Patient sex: F
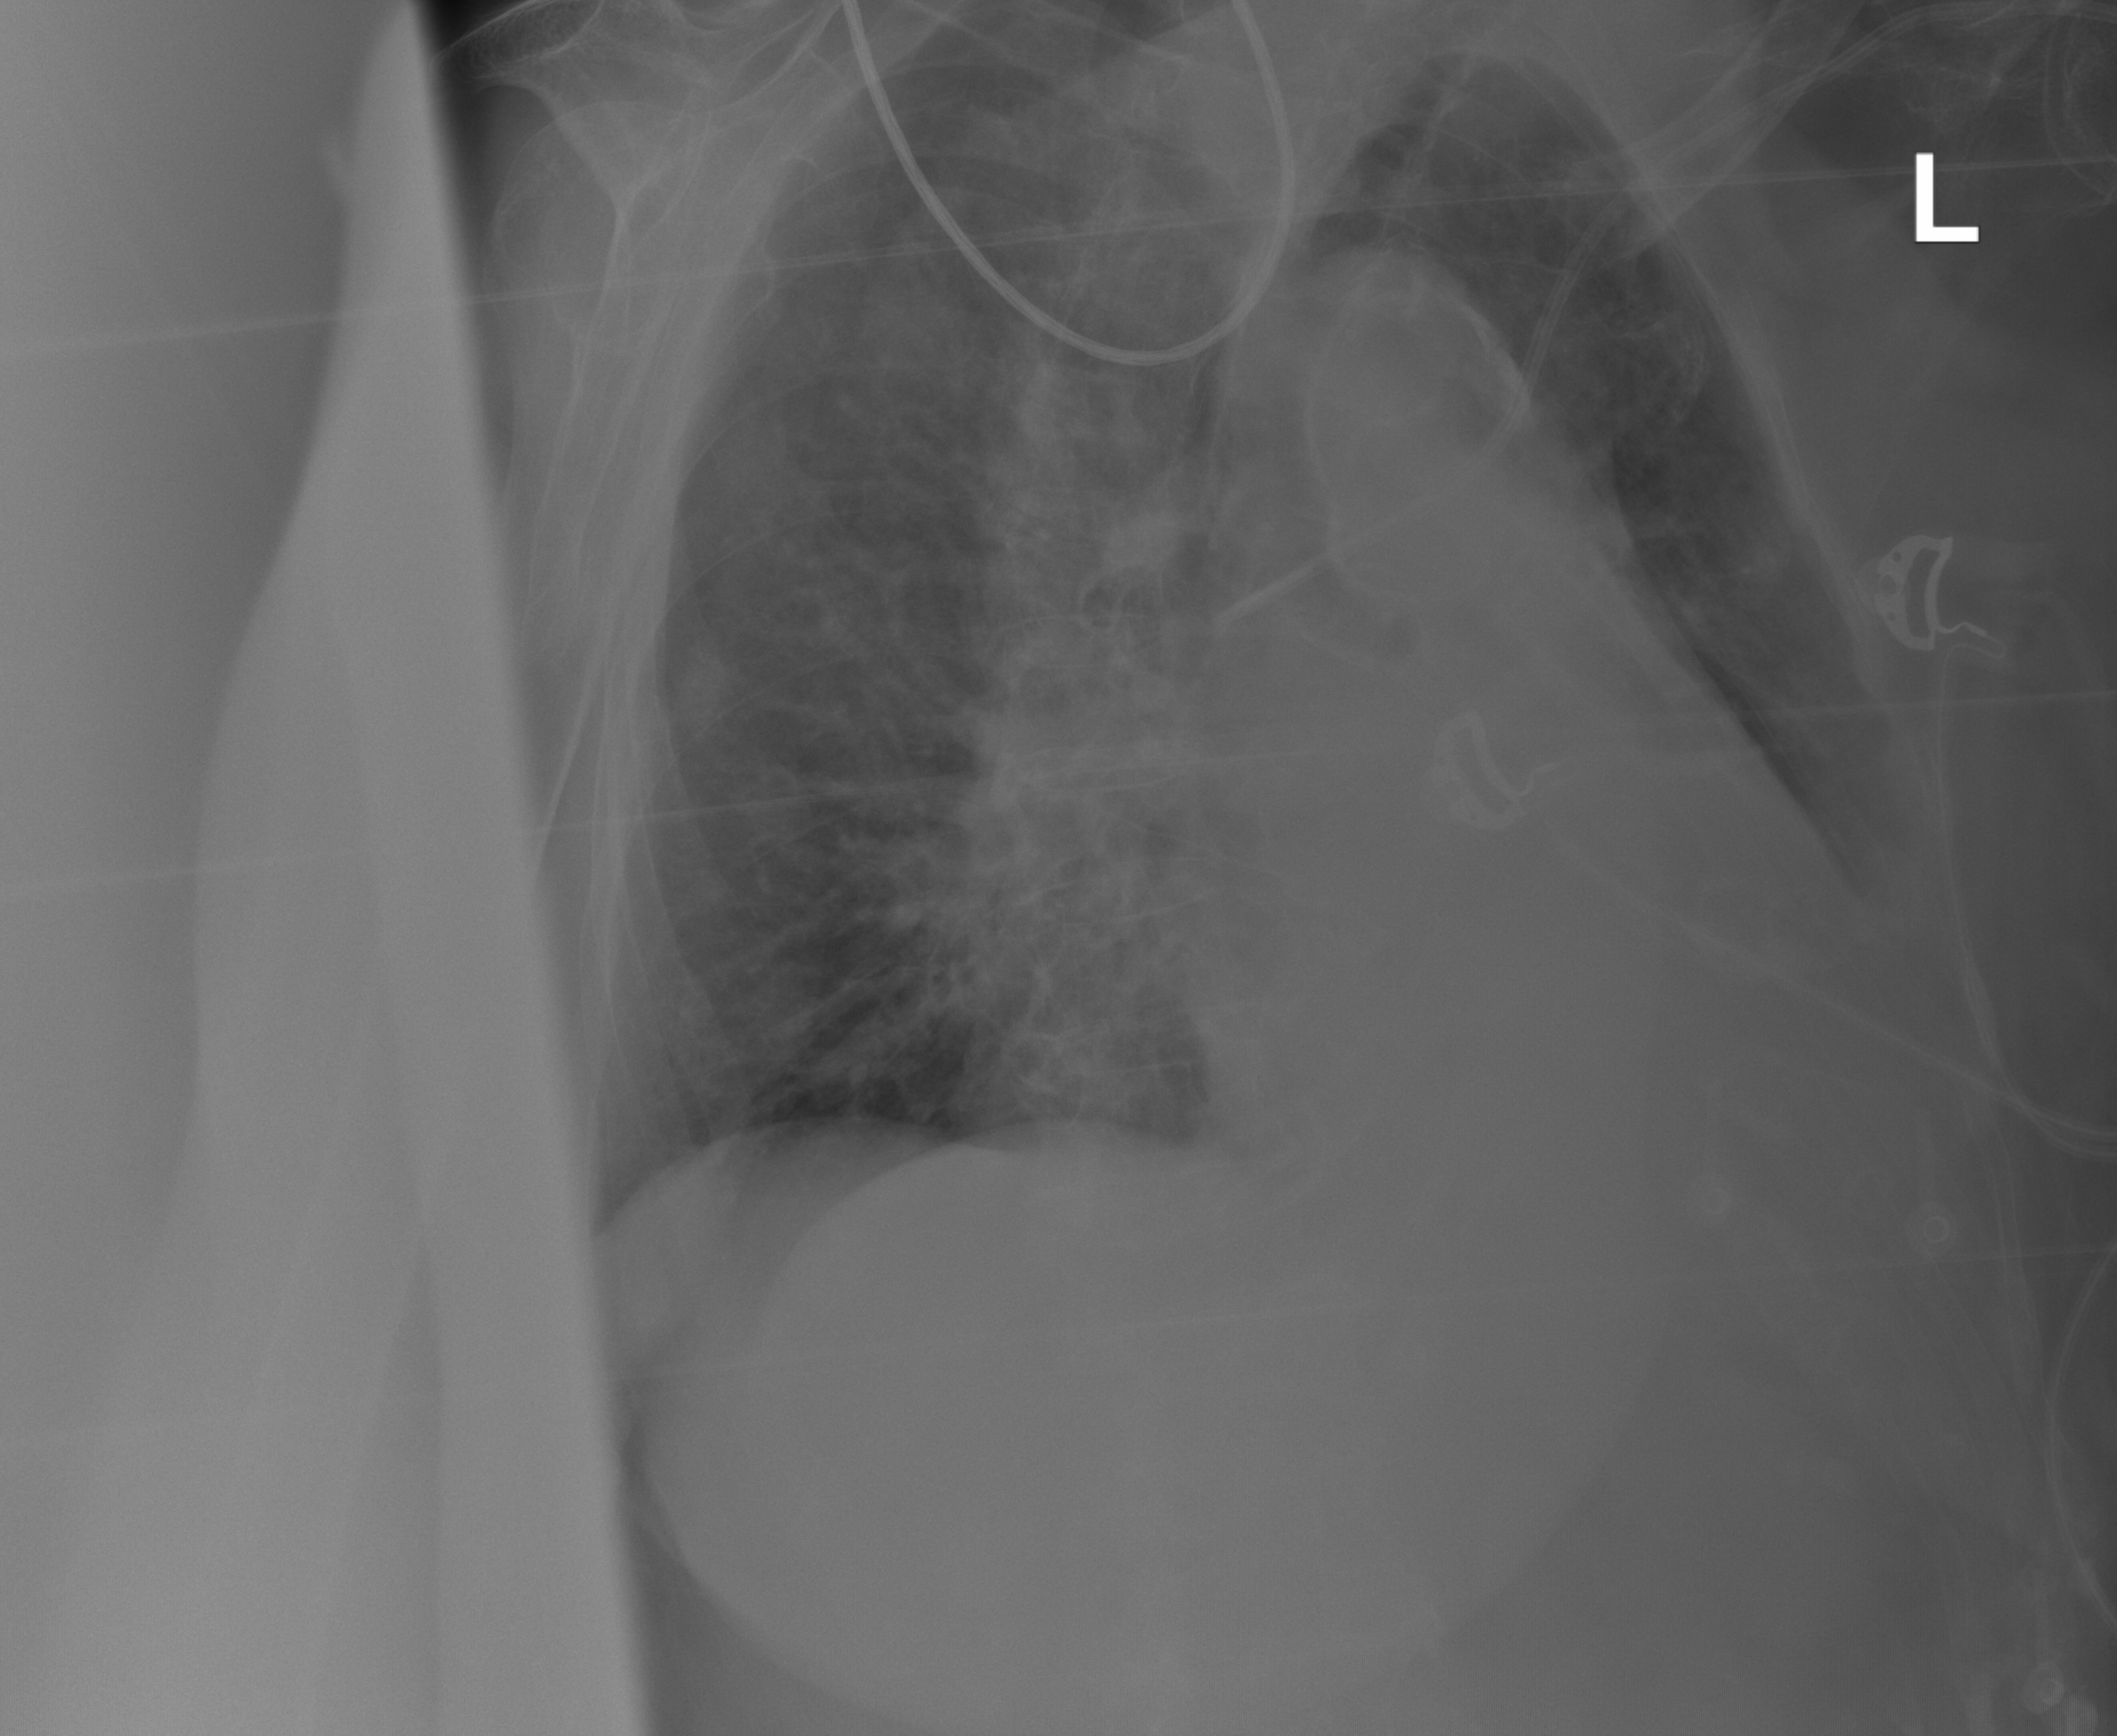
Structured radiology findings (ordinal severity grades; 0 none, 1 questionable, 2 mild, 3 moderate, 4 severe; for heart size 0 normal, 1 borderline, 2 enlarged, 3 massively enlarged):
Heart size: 0
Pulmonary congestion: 2
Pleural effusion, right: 0
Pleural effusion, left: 2
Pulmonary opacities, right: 2
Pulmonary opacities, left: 2
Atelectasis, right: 0
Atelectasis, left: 0